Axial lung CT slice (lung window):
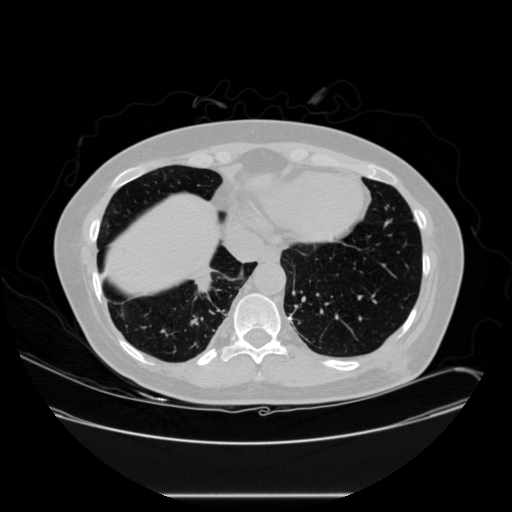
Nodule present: yes
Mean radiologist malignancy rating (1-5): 5